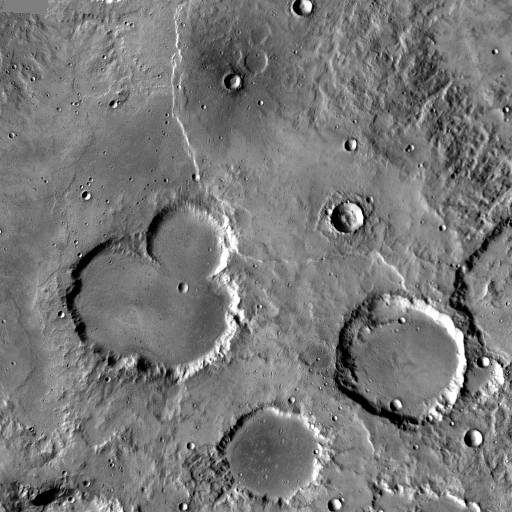
Crater classes present: Background, Other, Buried, Secondary